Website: ulta-beauty
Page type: account-selection
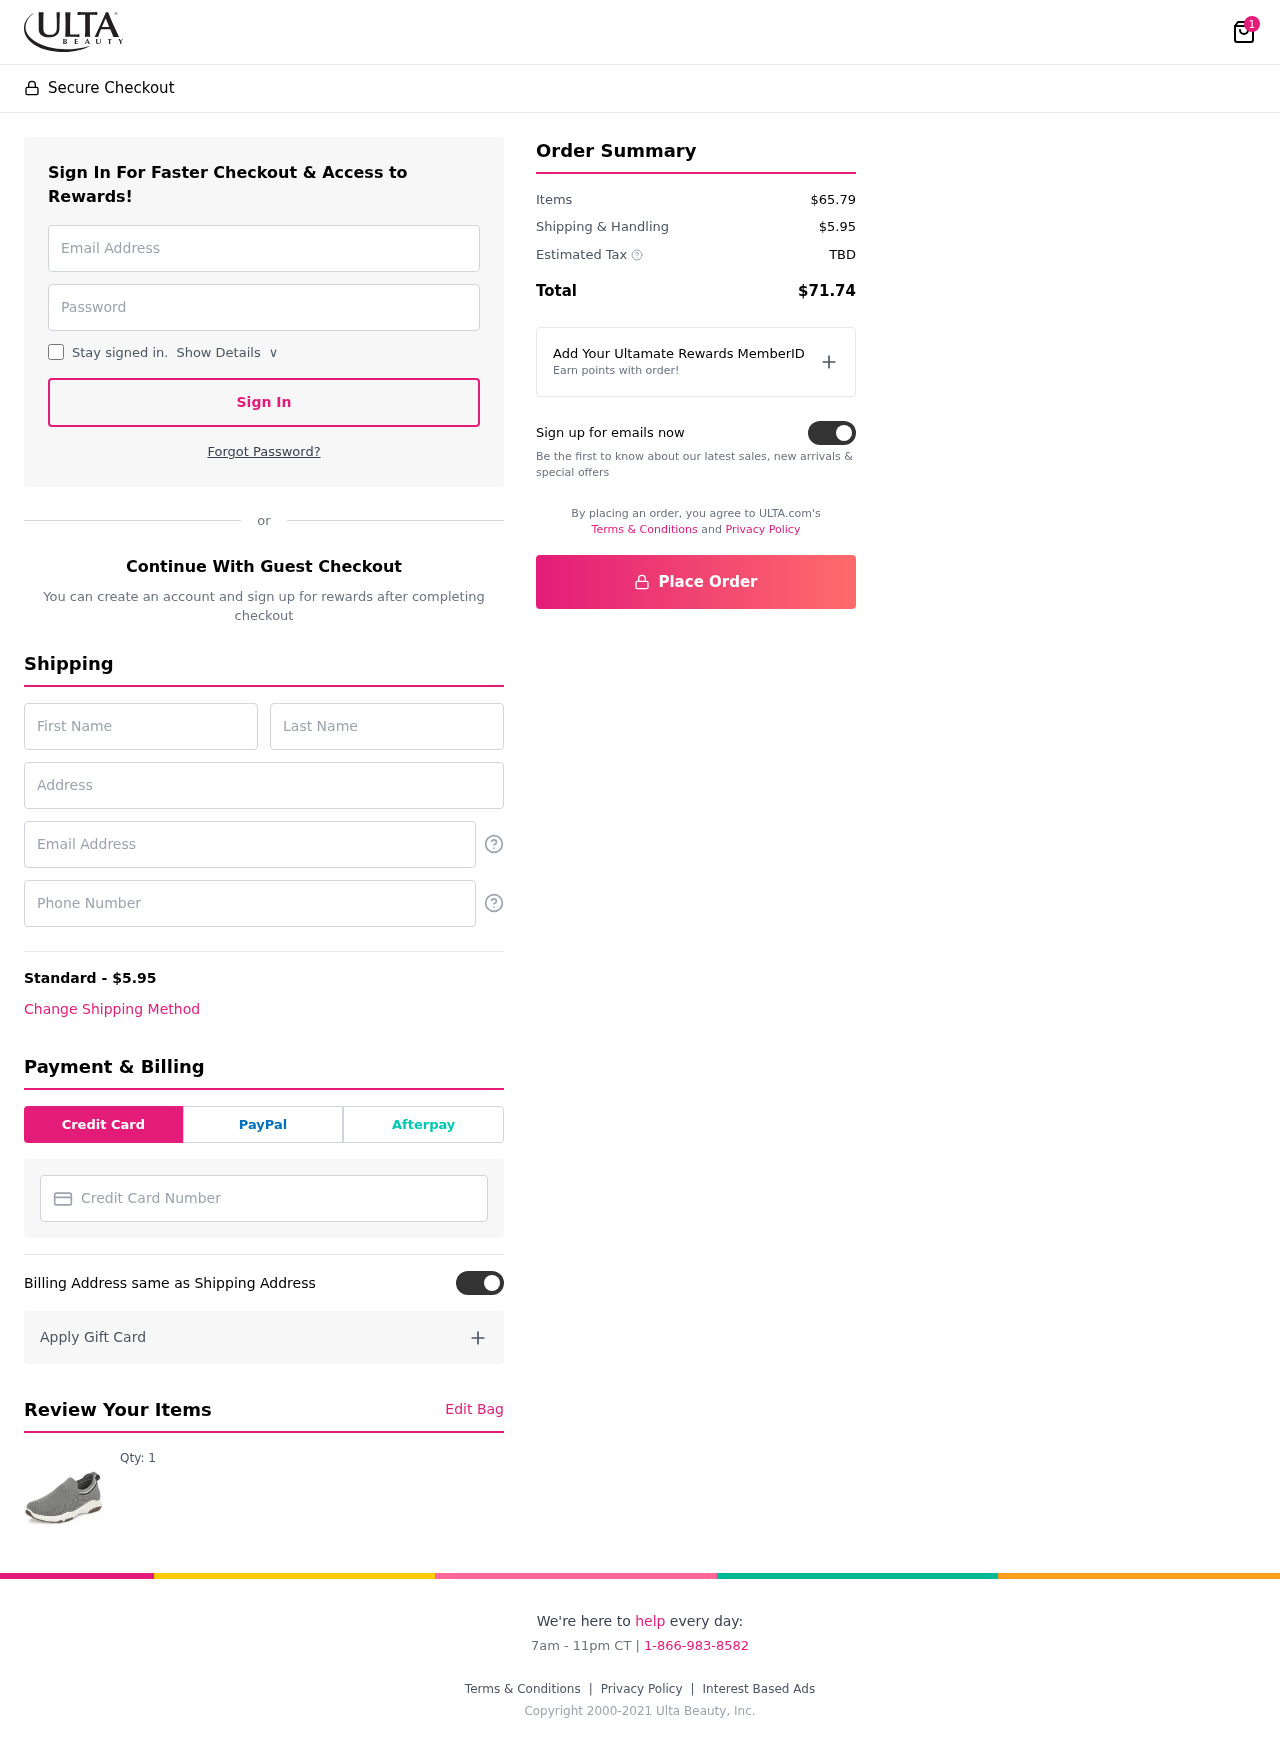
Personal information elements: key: PII_CARD_NUMBER
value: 6011 9553 0561 7457
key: PII_EMAIL
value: donald_allen@hotmail.com
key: PII_EMAIL2
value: donald_allen@hotmail.com
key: PII_FIRSTNAME
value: Donald
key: PII_LASTNAME
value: Allen
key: PII_PHONE
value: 6186002580
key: PII_STREET
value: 031 Chandler Shore Suite 385
Product elements: key: PRODUCT1_QUANTITY
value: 1
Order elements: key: ORDER_NUM_ITEMS
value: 1
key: ORDER_SHIPPING_COST
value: $5.95
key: ORDER_SUBTOTAL
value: $65.79
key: ORDER_TAX
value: TBD
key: ORDER_TOTAL
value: $71.74